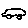
Label: car